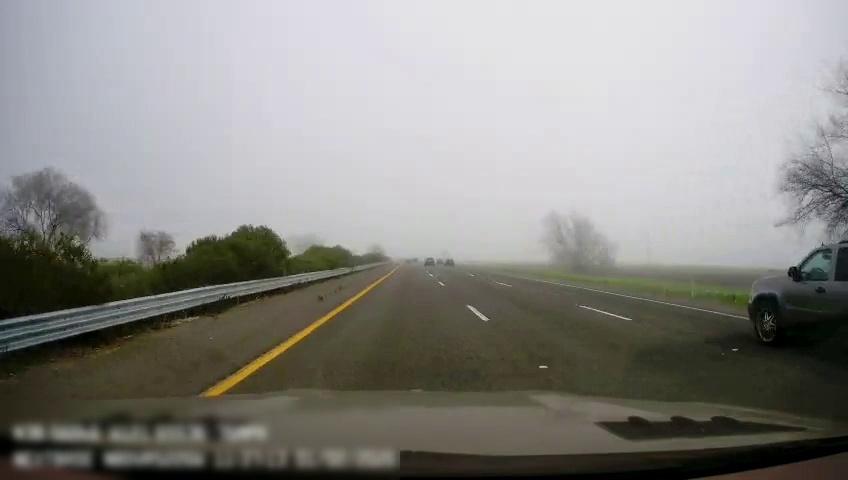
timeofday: Day
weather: Sunny
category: Drivable Space
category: Vehicles | SUV
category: Lanes | Current Lane
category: Lanes | Current Lane
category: Lanes | Alternate Lane
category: Lanes | Alternate Lane